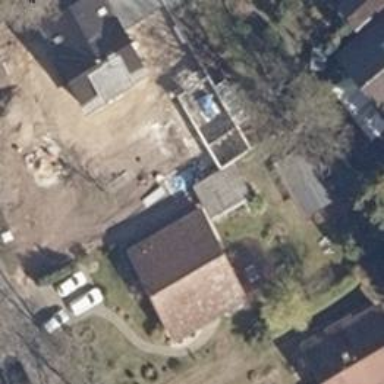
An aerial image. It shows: Gabled roofed house.